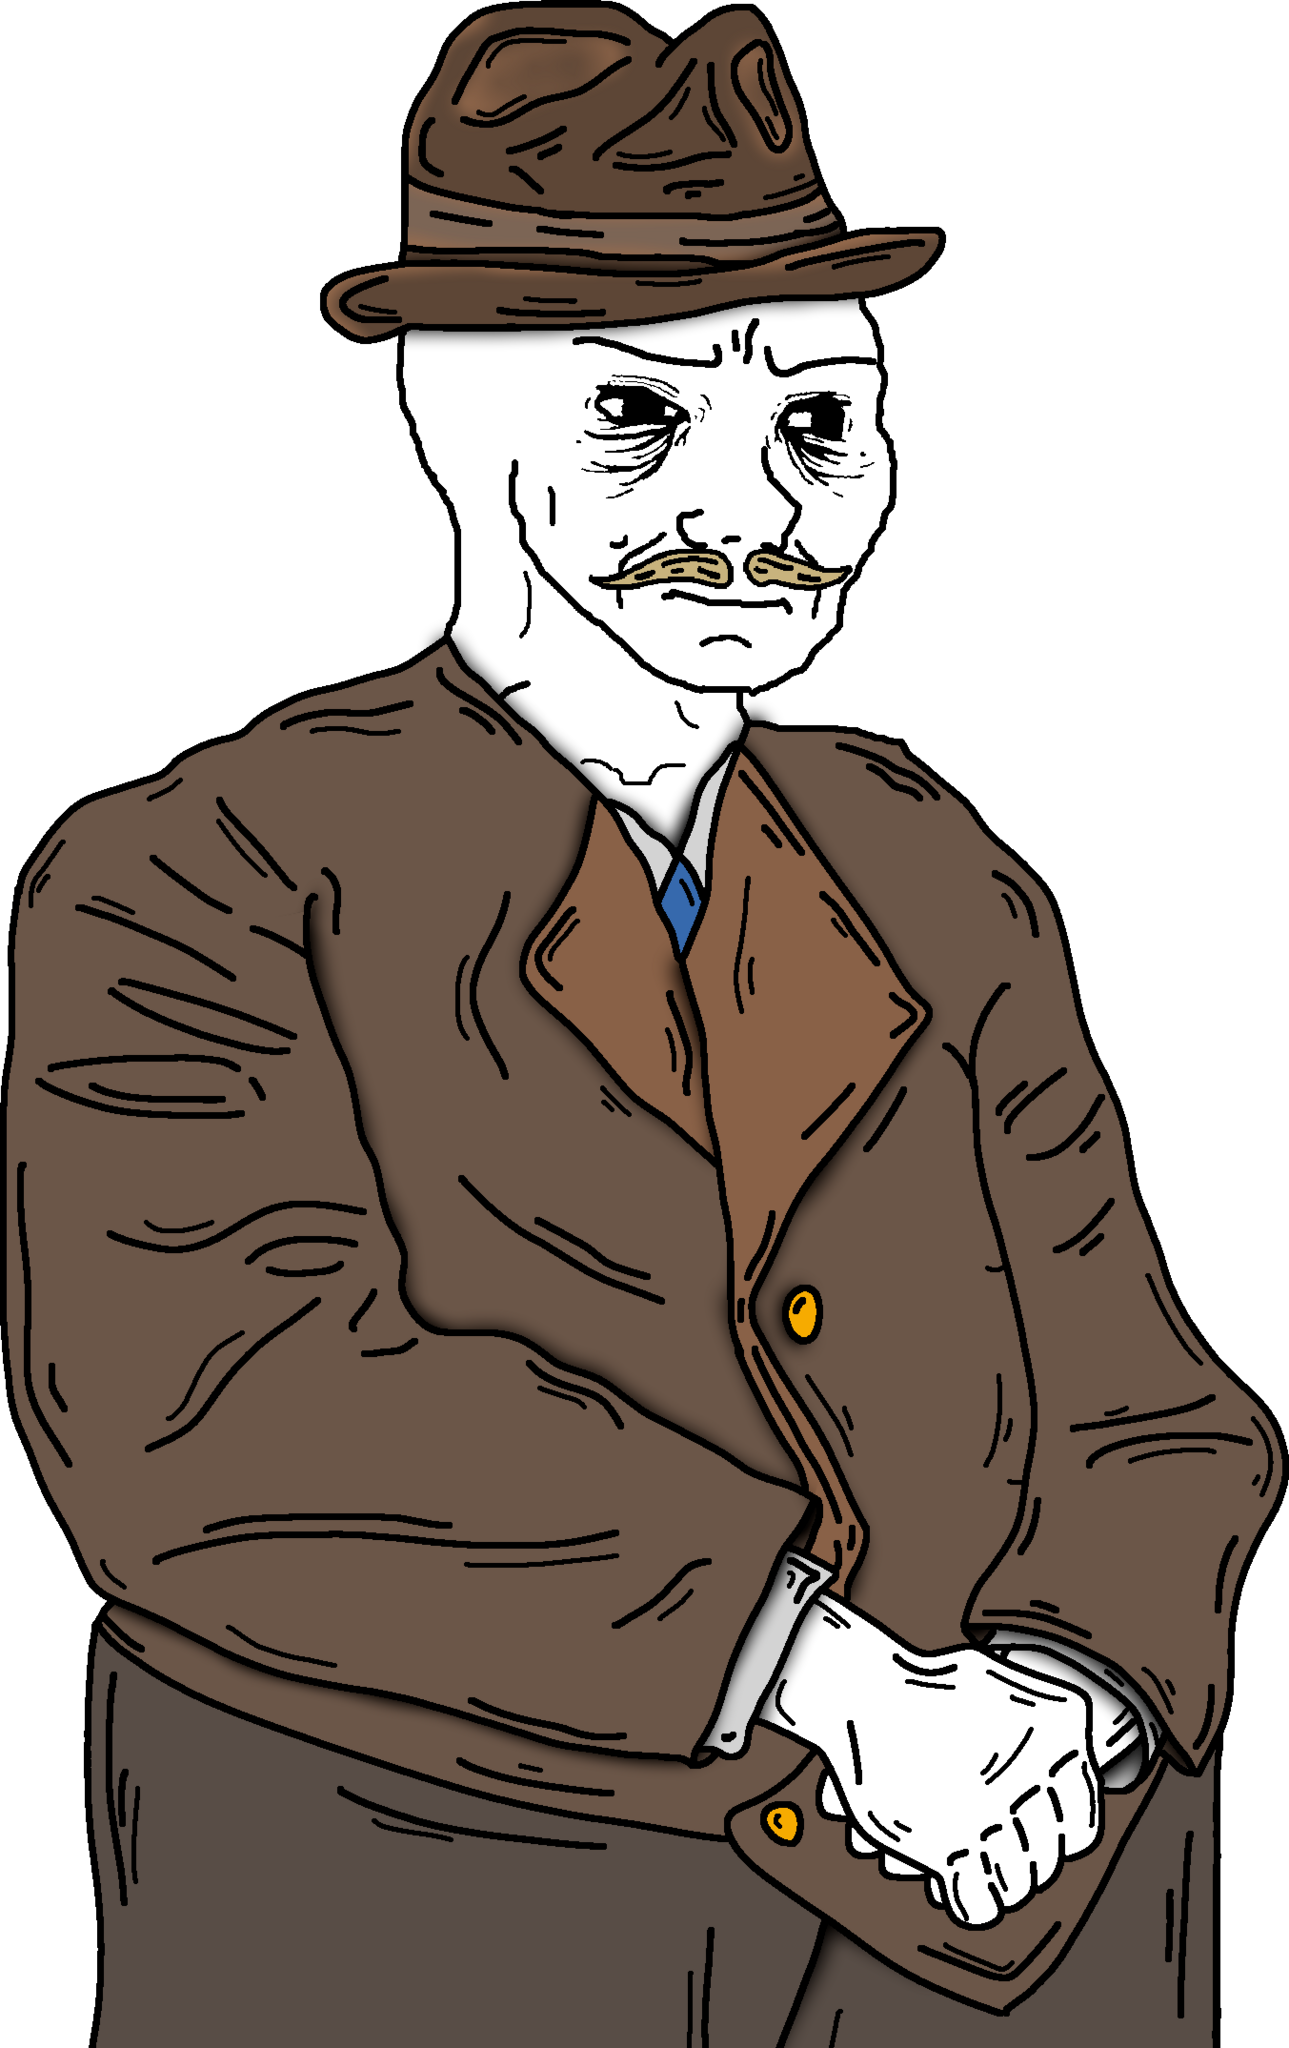
Label: 5_Doomer